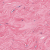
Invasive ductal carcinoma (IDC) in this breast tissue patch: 0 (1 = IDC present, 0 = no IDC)